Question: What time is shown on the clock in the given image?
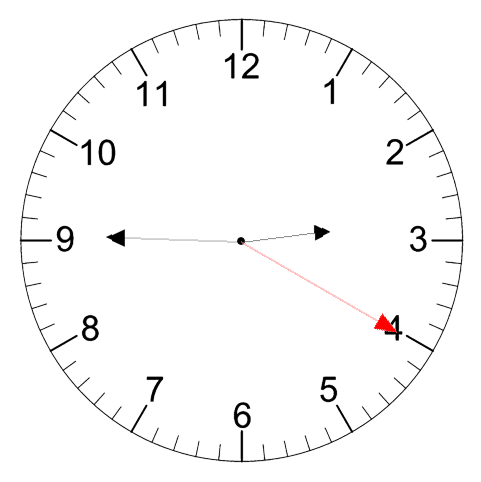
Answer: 02:45:20